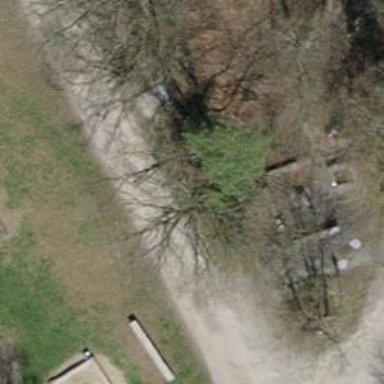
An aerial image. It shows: Brown bench in the vicinity.